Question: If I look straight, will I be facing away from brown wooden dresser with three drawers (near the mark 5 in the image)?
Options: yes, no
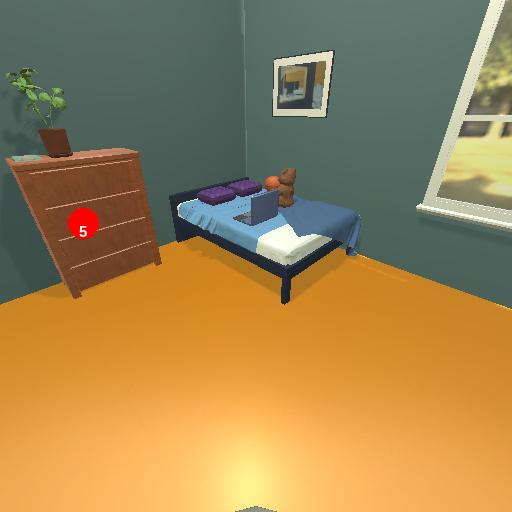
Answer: yes